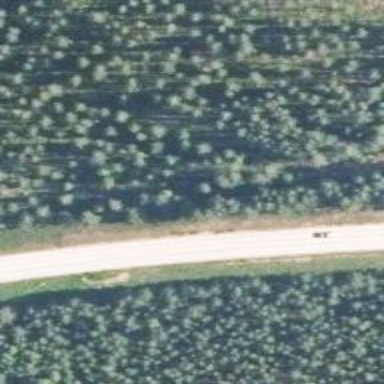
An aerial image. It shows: Asphalt trunk highway.